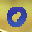
Label: 0